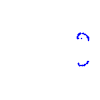
Particle: proton